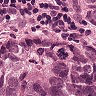
Metastatic tissue present: yes